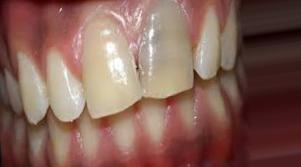
Condition: Tooth Discoloration